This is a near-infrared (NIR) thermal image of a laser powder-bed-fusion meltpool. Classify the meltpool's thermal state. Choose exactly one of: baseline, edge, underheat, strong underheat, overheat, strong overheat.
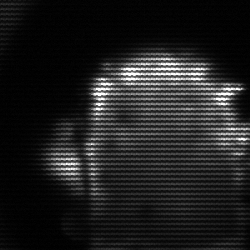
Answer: baseline